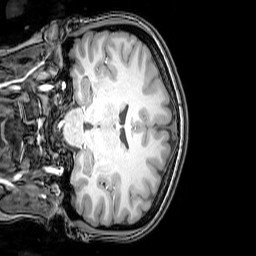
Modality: T1w
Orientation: coronal
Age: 24
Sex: female
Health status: healthy
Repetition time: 0.081 s
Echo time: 0.037 s